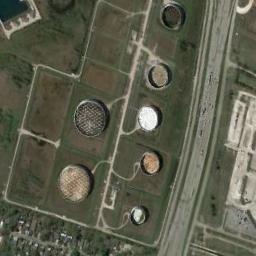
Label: storage_tank